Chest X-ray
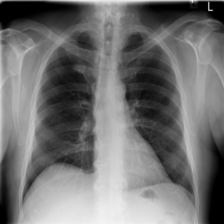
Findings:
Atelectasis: negative
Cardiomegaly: negative
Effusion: negative
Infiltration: negative
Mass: negative
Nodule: negative
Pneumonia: negative
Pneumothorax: negative
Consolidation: negative
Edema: negative
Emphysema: negative
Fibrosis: negative
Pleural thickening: negative
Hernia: negative